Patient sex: F
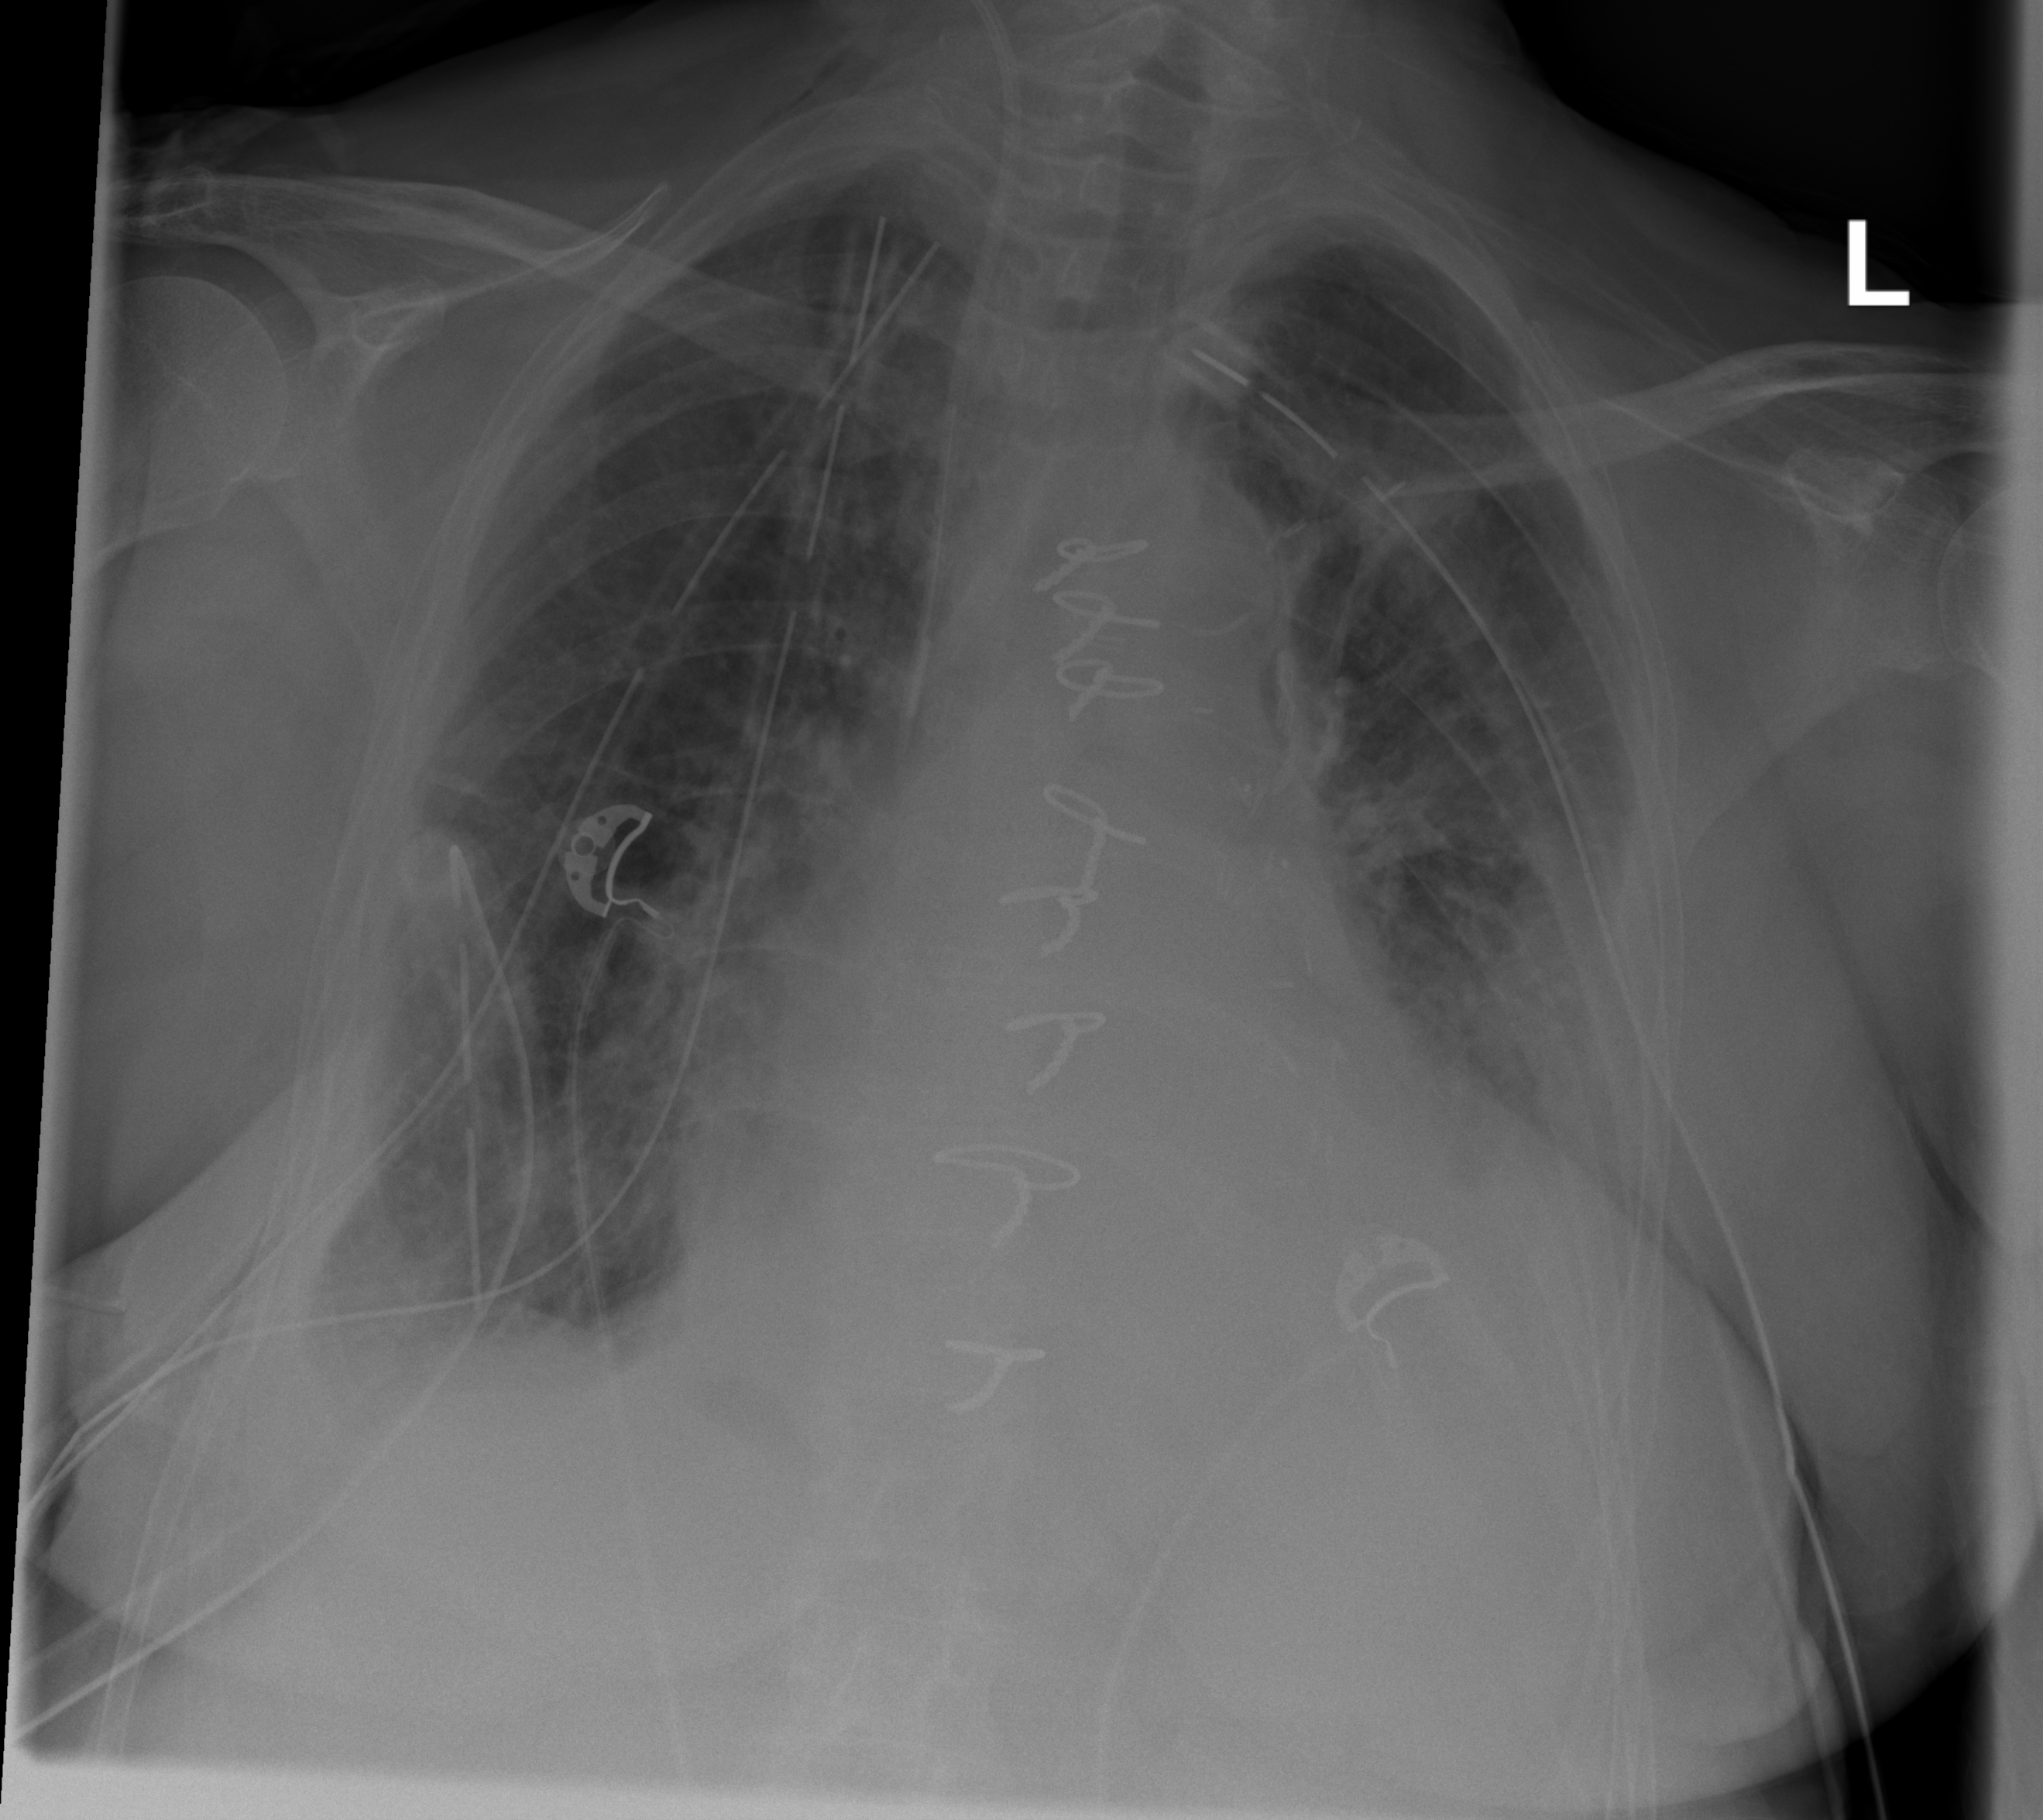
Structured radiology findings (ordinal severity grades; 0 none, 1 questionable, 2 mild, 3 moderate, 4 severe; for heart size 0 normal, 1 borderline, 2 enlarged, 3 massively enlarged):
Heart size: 2
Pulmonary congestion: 2
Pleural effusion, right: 2
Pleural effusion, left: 2
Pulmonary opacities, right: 2
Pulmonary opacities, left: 2
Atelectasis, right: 3
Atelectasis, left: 3